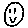
Label: smiley face